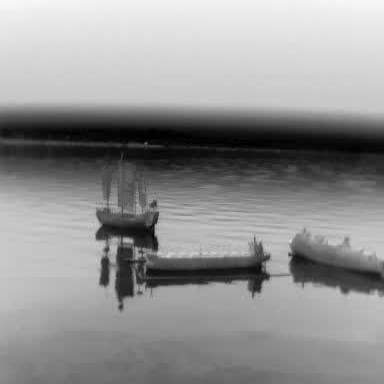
There are three objects shown in the infrared image, including a sailboat, a container_ship, and a liner.